Question: For some reason, after some days working with XCode4, it simply stopped showing the available value options for any properties under the 'Build Settings' configuration.
Let me show you:

As you can see, I'm not able to select the provisioning profile from all that it is installed under my machine. The very same happens to boolean values, and anything else.
Does anyone have any idea of what it's going on? Any configuration I must be doing on XCode4?
I tried reset all preferences (deleting the plist and caches), I uninstalled the whole Developer Tools and reinstalled. It hasn't solved anything.
What I'm saying is that, instead of showing a combobox with all available options for that property, it just shows a textbox for me to fulfill. What I want in the example above is to show all Provisioning Profiles that are installed, instead of having me wondering around what is the correct profile name/code and type there.
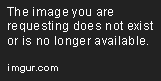
Answer: This is changed by Editor->Show Values (or Show Definitions)